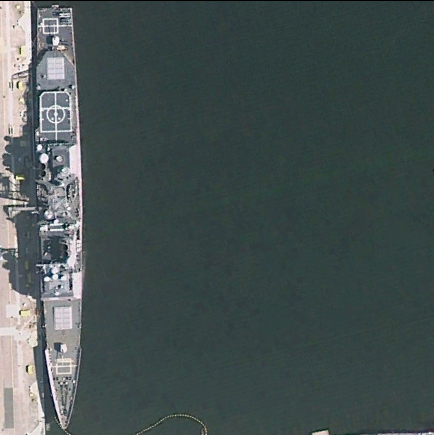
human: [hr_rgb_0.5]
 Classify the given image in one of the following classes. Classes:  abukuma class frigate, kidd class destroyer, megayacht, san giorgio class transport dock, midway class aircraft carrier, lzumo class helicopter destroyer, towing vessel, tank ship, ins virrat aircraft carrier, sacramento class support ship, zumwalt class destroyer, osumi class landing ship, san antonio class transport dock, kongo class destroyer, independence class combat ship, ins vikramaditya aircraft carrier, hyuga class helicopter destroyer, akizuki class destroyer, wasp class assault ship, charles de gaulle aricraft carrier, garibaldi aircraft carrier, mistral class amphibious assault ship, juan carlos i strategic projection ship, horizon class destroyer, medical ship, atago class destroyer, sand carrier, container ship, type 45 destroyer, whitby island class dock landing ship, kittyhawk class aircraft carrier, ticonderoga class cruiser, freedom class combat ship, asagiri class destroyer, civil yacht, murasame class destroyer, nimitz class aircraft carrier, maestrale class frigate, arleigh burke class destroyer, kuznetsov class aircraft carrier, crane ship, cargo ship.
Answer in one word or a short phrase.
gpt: Ticonderoga class cruiser